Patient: sex M, age 35
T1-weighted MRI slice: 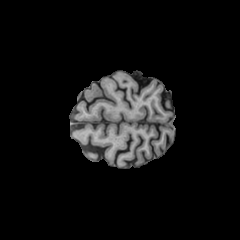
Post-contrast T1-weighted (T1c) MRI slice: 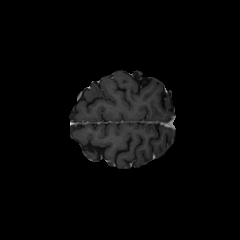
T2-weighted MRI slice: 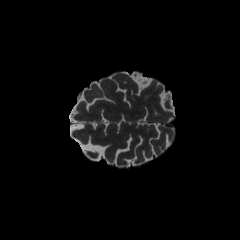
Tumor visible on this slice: yes
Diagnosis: Astrocytoma, IDH-mutant
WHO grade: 3